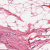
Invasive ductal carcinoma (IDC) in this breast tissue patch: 0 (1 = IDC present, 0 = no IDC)